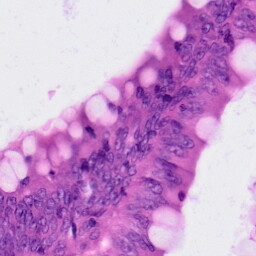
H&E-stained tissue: Colon